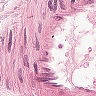
Metastatic tissue present: no